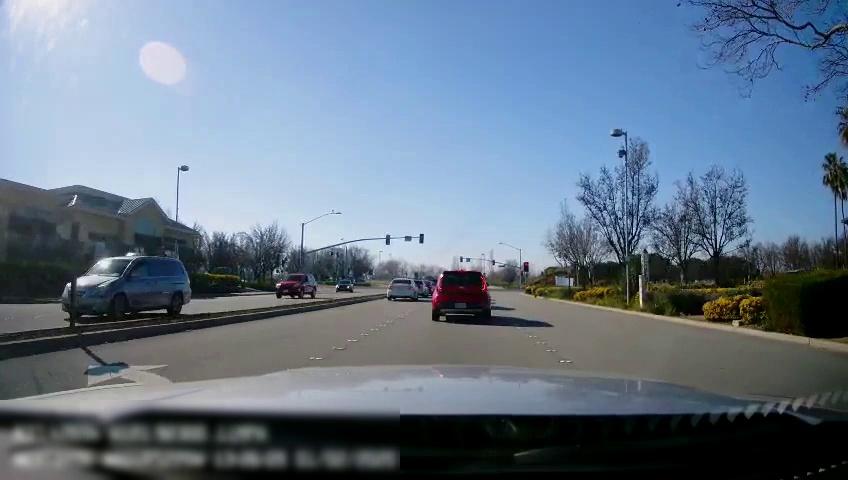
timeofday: Day
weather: Sunny
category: Drivable Space
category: Drivable Space
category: Vehicles | Car
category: Vehicles | Car
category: Vehicles | SUV
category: Vehicles | SUV
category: Vehicles | Car
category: Vehicles | Car
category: Vehicles | Car
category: Lanes | Current Lane
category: Lanes | Current Lane
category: Traffic | Lights
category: Traffic | Lights
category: Traffic | Lights